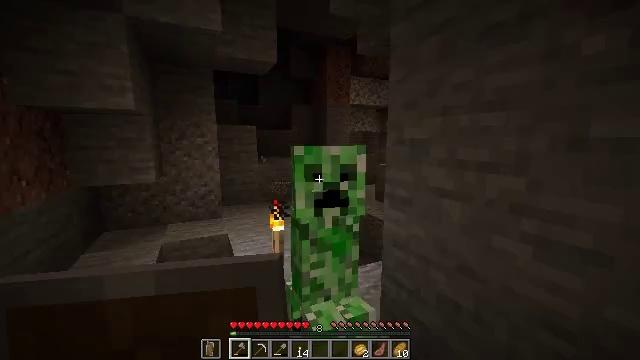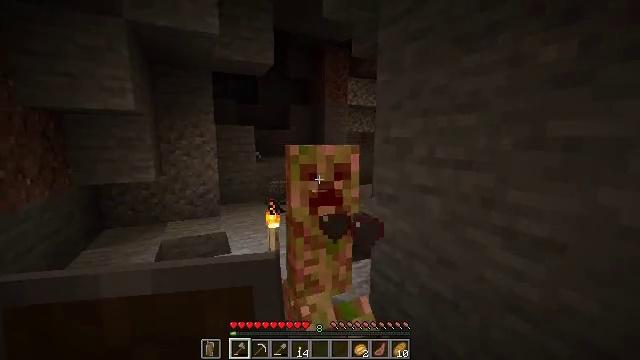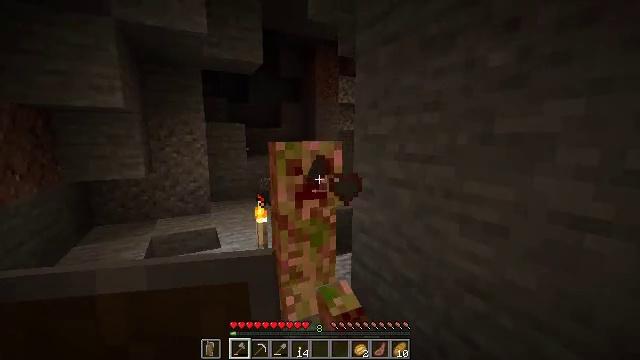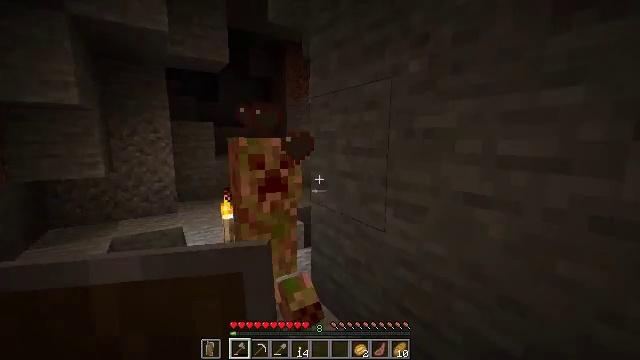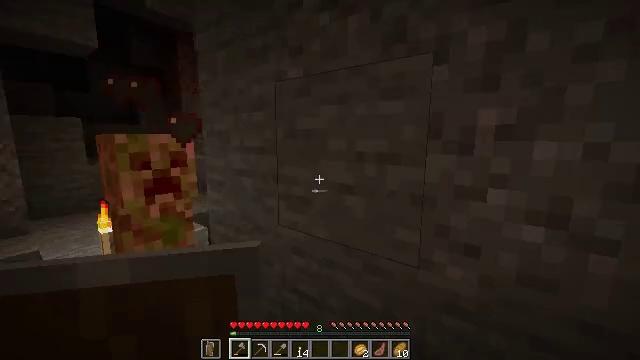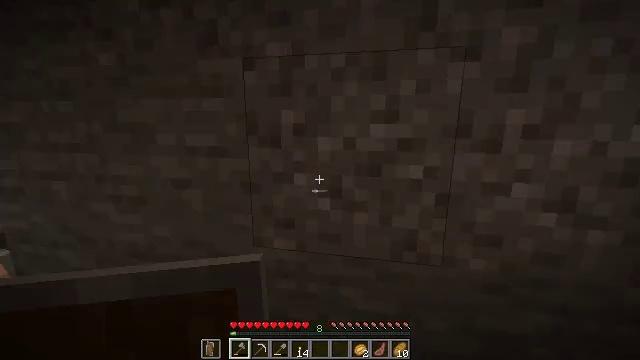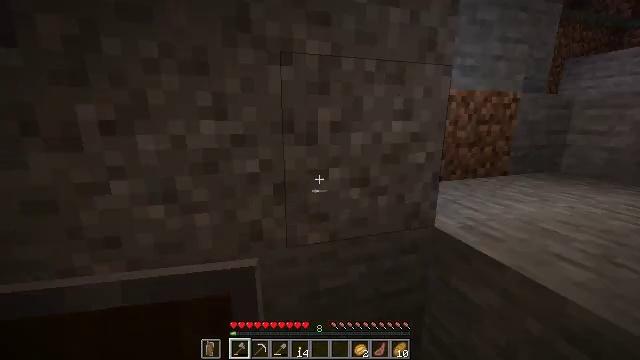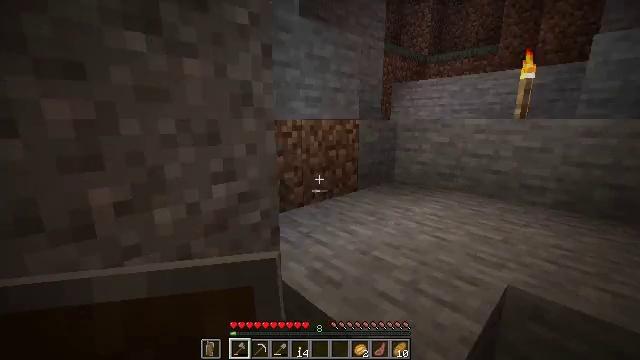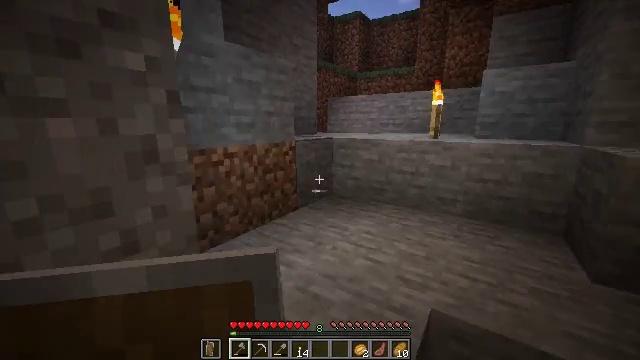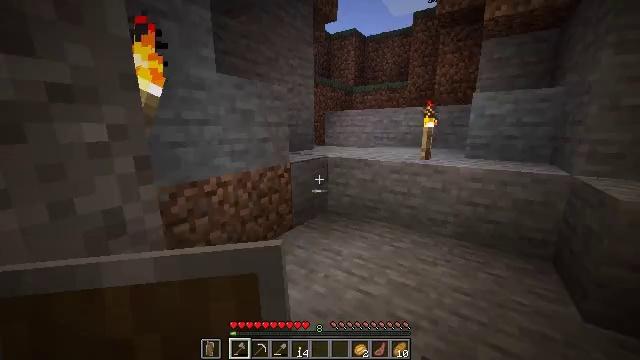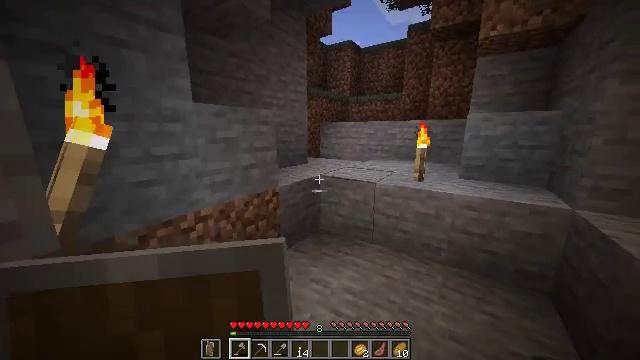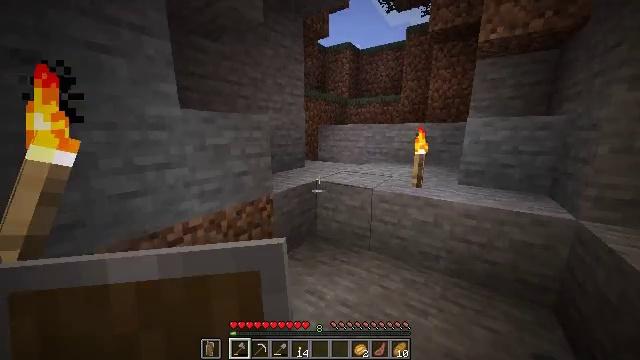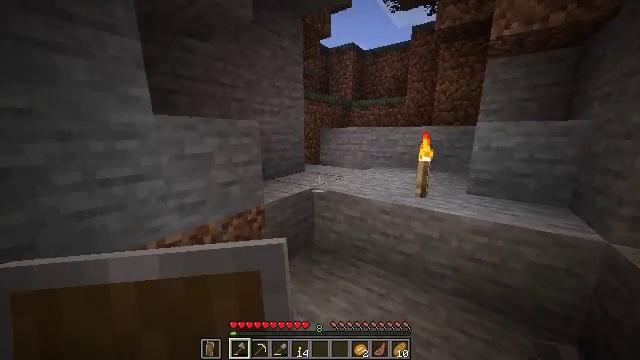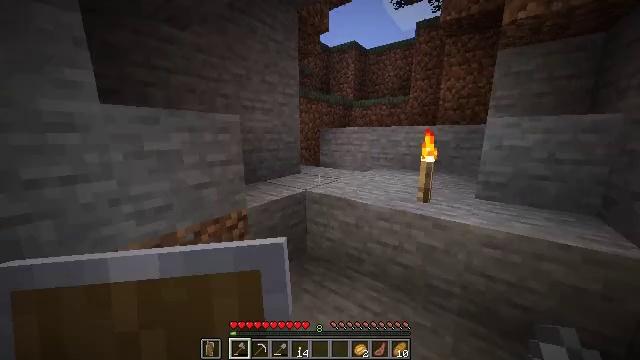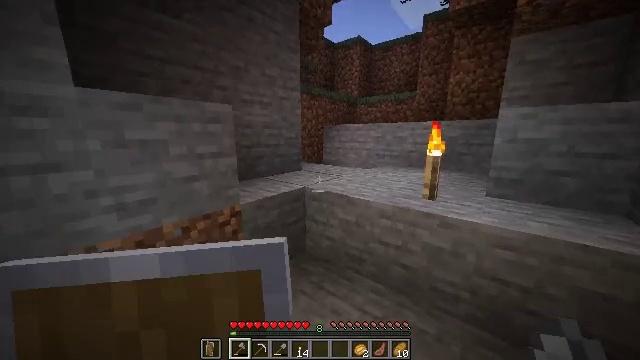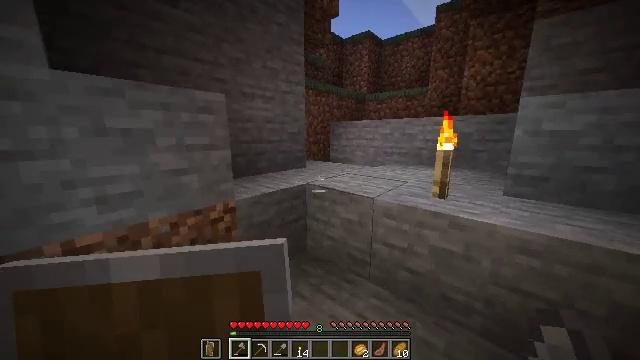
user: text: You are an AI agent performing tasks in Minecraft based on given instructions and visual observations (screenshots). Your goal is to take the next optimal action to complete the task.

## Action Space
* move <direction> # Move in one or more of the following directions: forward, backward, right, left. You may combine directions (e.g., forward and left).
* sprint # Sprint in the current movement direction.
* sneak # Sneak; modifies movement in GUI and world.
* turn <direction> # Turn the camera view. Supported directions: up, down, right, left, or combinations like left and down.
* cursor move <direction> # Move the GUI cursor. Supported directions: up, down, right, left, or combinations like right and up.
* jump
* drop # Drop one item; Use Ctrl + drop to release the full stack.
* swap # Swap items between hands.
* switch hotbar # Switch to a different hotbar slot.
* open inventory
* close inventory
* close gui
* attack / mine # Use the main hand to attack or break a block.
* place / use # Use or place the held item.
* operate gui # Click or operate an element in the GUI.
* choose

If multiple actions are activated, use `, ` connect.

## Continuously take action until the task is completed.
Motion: motion action
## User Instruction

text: Defeat the creeper.
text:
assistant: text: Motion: move back and move right
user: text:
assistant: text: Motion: move back and move right, turn right
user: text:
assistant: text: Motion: move back and move right, turn right
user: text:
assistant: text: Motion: move back and move right, turn right
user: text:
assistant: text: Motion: move back and move right, turn right and down
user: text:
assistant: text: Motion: move right, turn right and down
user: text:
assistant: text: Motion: move forward and move right, sprint, turn right, jump
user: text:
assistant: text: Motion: move forward and move right, sprint, turn right, jump
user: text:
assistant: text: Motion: move forward and move right, sprint, jump
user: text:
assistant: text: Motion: move forward and move right, sprint, jump
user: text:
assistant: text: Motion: move forward and move right, sprint, jump
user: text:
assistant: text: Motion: move forward and move right, sprint, turn left, jump
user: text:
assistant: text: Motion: move forward and move right, sprint, turn left, jump
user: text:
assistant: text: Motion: move forward and move right, sprint, turn left, jump
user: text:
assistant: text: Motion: move forward and move right, sprint, turn left, jump
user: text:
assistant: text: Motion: move forward, sprint, turn left, jump
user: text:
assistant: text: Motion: move forward, sprint, turn left, jump
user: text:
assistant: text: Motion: move forward, sprint, jump
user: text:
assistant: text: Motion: move forward, sprint, jump
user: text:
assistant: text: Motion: move forward and move right, sprint, jump
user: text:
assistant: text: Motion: move forward and move right, sprint, jump
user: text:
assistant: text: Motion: move forward and move right, sprint, turn left, jump
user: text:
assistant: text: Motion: move right, turn left
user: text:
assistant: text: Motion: turn left and up
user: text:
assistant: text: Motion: turn left
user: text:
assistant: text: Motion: turn left
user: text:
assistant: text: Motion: no_op
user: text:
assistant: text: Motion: no_op
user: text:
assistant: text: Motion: turn left and down
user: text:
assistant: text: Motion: move forward and move left, turn left and down